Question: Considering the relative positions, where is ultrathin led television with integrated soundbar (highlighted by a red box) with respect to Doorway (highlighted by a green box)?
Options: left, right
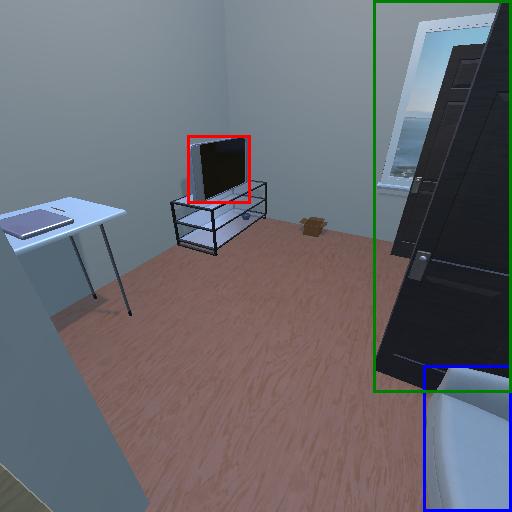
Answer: left